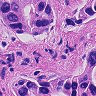
Metastatic tissue present: yes